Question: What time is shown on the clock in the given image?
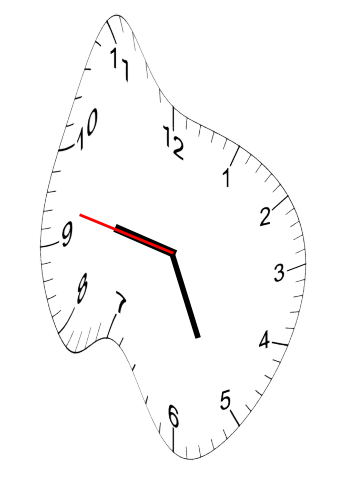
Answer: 09:25:47